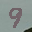
Label: 9